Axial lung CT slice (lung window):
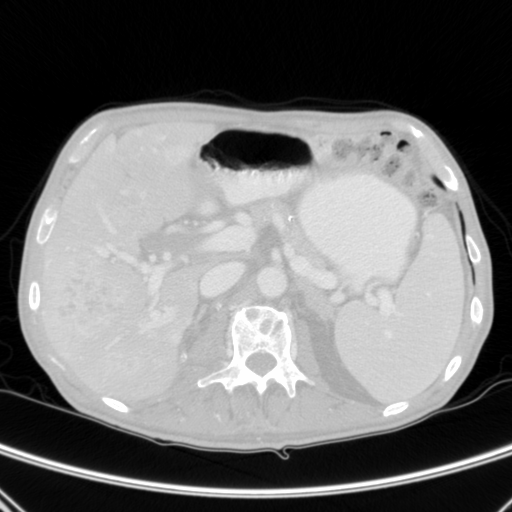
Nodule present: no